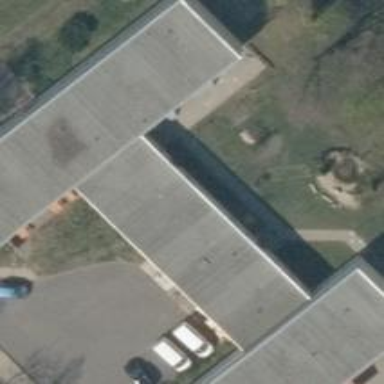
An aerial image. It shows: Kindergarten.